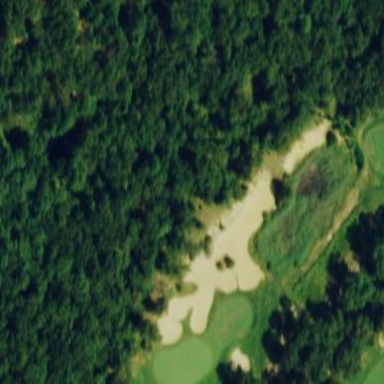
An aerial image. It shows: Sand bunker on golf course.